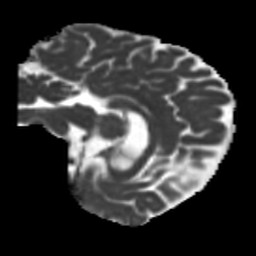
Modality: MD
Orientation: sagittal
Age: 58
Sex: female
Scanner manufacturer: siemens
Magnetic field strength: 3 T
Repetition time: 5.25 s
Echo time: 0.08 s